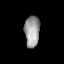
Tissue: lung
Cell type: T cells
Senescence score: 0.1805
Nuclear area (px): 459
Mean DAPI intensity: 156.261